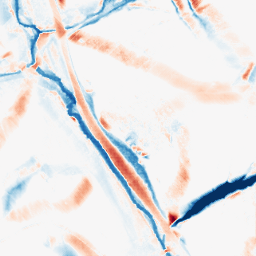
Category: morphological
Decomposition family: morphological_diamond
Decomposition parameters: operation: average
radius: 15
Upsampling method: sinc_blackman
Upsampling parameters: scale: 8
kernel_size: 16
Upsampling scale: 8